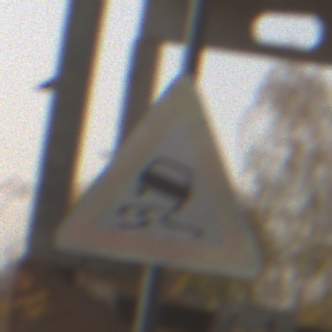
Verkehrszeichen: SchleuderOderRutschgefahr
Umgebung: Roofed, Suburban
Tageszeit: SunriseSunset
Wetter: Clear
Licht: Natural
Jahreszeit: NotSpecified
Kontrast: MediumContrast